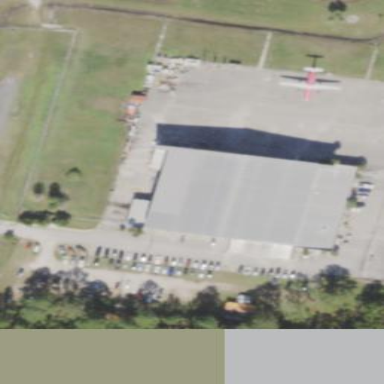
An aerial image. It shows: Hangar building at airport.